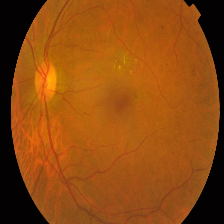
Diabetic retinopathy grade: Proliferative DR